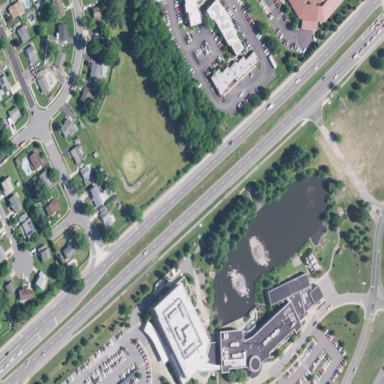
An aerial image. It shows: Traffic island covered with grass.